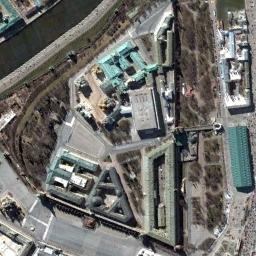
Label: palace